Question: I have a ViewGroup which fills a part of it's size, see the picture.
Further this ViewGroup implements onTouchListener.
Is there an easy way to find out, whether a transparent or the filled part was touched?
Something like: 'ViewGroup.hasSomePixels(relativeX,relativeY)' ?

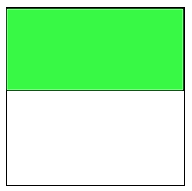
Answer: Since I was working with Paths - for me it was the solution to surround the green area by a path and to check, whether the given point x,y is contained within the path.
Since paths do not support the contains(x,y) method, I used a workaround described <URL>